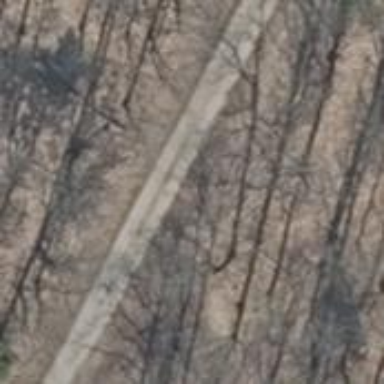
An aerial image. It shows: Emergency access point on the road.